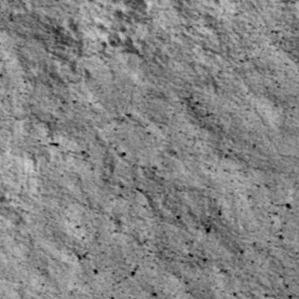
Label: non_frost